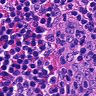
Metastatic tissue present: no